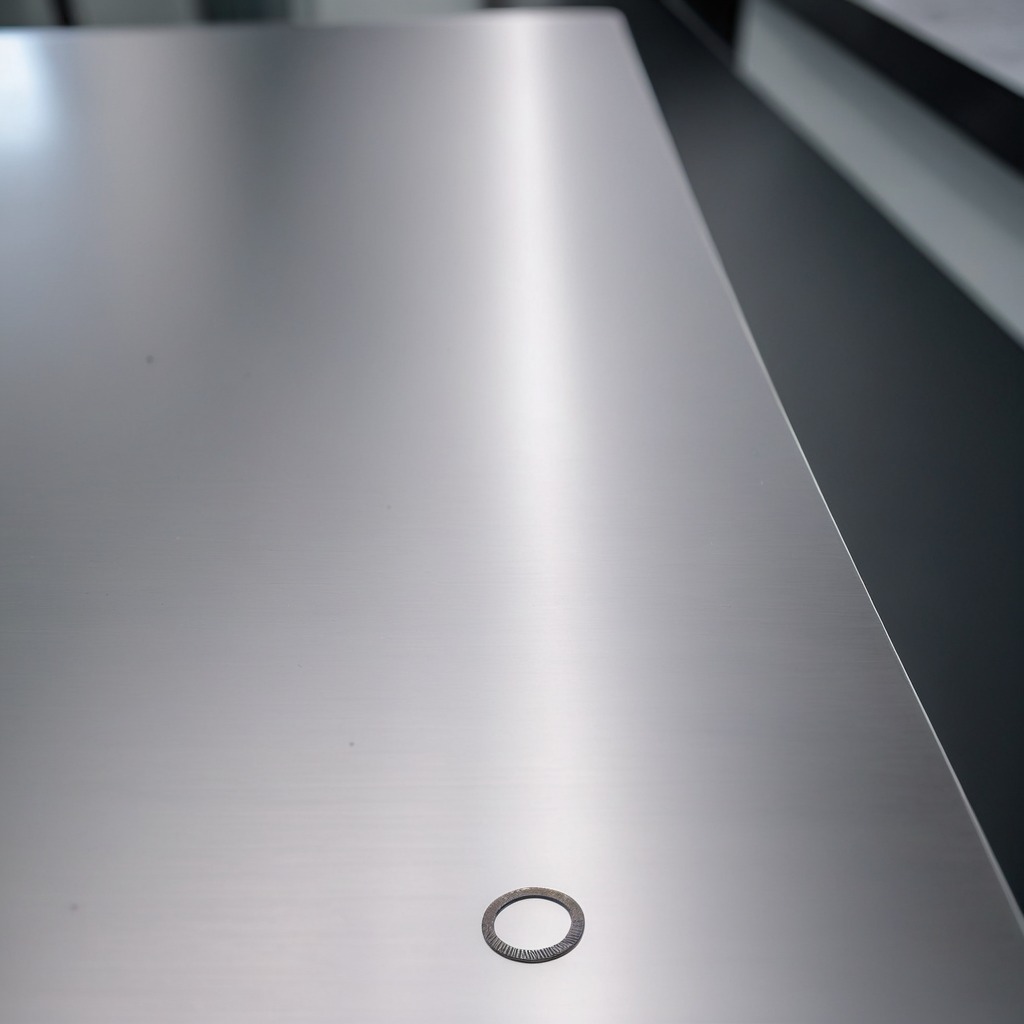
A flat metal washer is lying on the stainless steel table in a high-end prototyping lab.